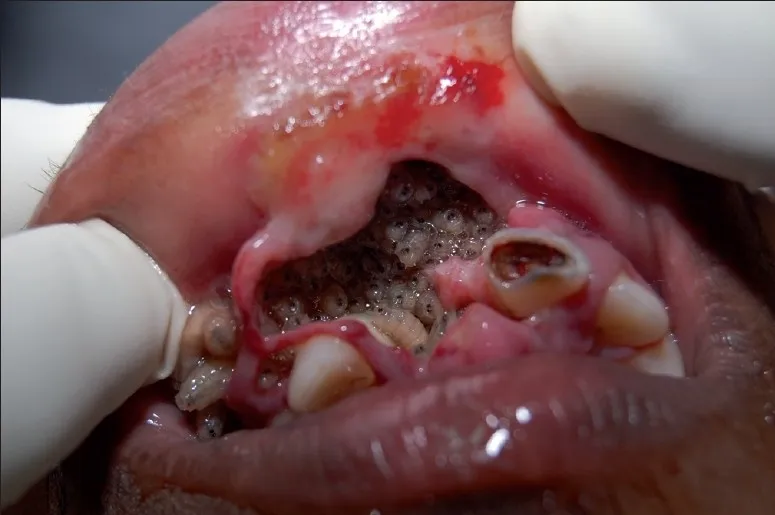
Maggots in the maxillary anterior region.
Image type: medical_photograph (other_medical_photograph)